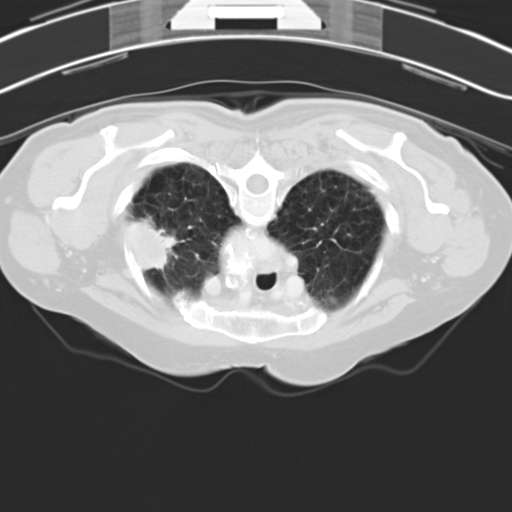
Survival: Short